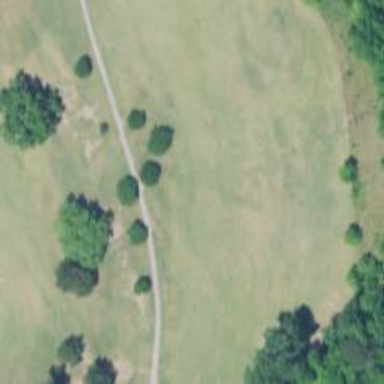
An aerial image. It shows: Golf hole.